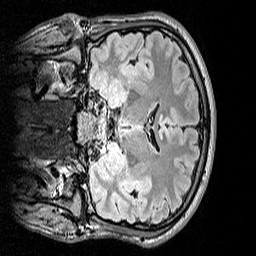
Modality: FLAIR
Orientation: coronal
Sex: male
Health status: ill
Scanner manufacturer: siemens
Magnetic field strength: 3 T
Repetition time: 5 s
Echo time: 0.388 s